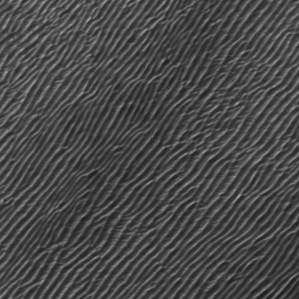
Label: frost